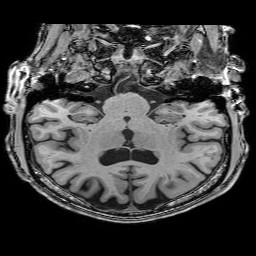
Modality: T1w
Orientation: sagittal
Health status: healthy
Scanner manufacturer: philips
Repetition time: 0.00758 s
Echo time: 0.00352 s